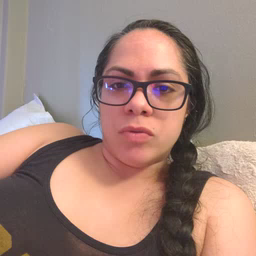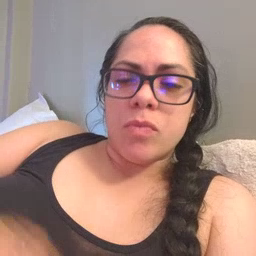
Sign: home